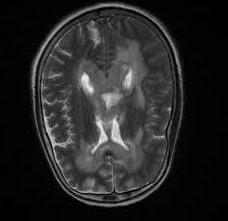
Label: notumor